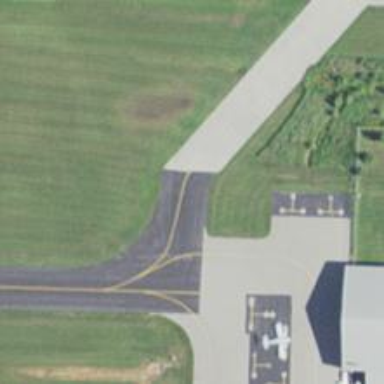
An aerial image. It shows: View of taxiway at the airport.